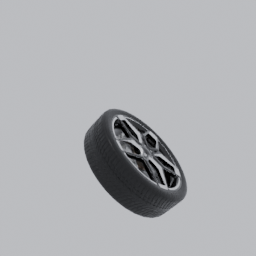
Label: mechanical